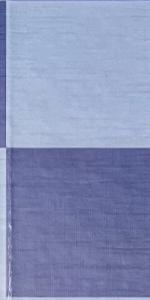
Label: Empty